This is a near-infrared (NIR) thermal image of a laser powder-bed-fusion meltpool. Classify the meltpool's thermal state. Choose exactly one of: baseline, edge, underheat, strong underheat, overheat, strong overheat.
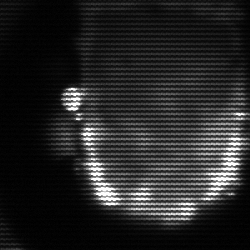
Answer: baseline